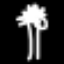
Label: palm tree